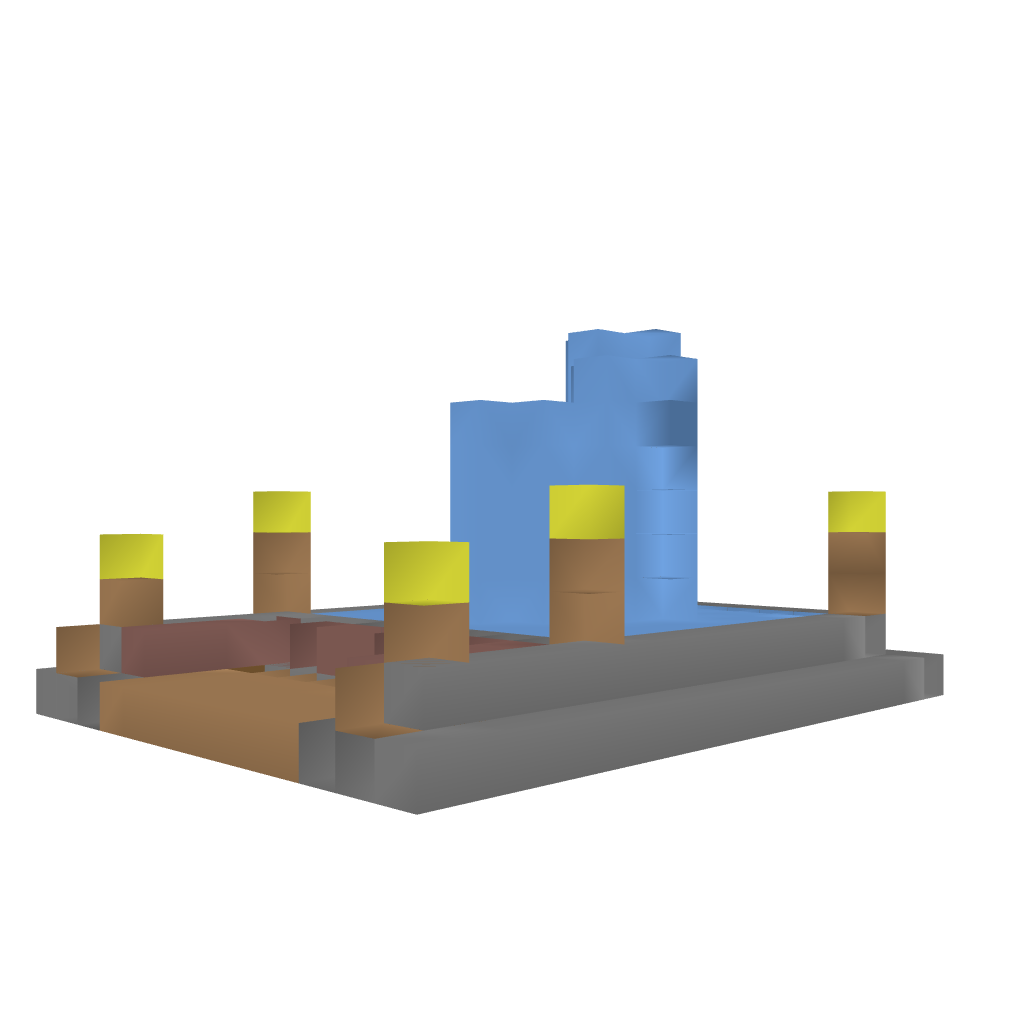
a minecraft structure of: small fountain bad low quality